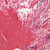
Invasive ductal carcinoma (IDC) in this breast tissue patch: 0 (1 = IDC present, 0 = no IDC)